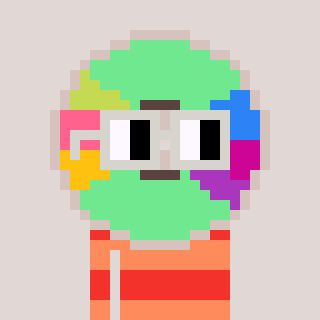
a pixel art character with square light gray glasses, a cd-shaped head and a peachy-colored body on a warm background